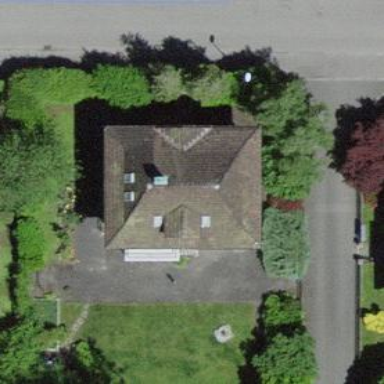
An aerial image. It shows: Building with hipped roof.